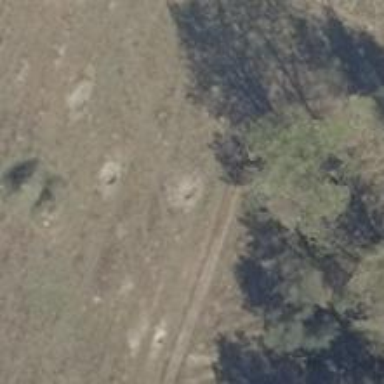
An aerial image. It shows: Grass track with grade 5 tracktype.